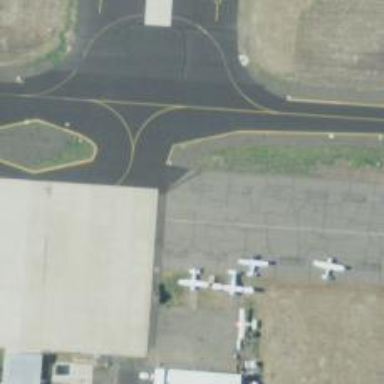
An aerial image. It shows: Image of taxiway at airport.